You are looking at the wavelet scalogram of a bearing's acceleration signal. Diagnose the bearing from this image, choosing from: normal, inner_race, outer_race, ball.
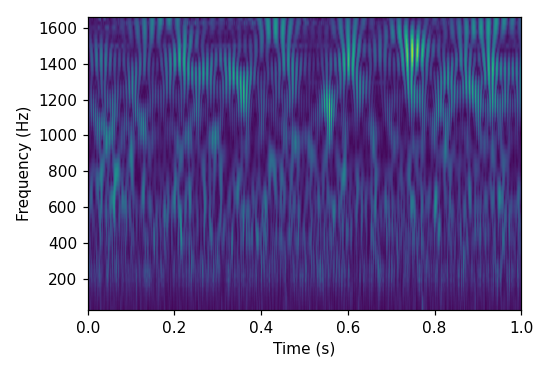
Answer: outer_race